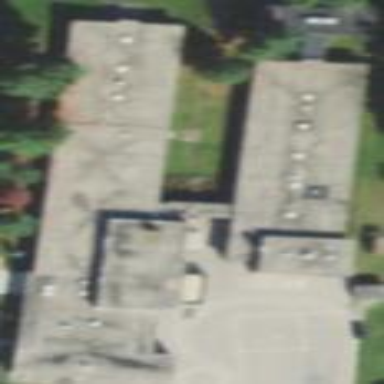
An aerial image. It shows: School building.